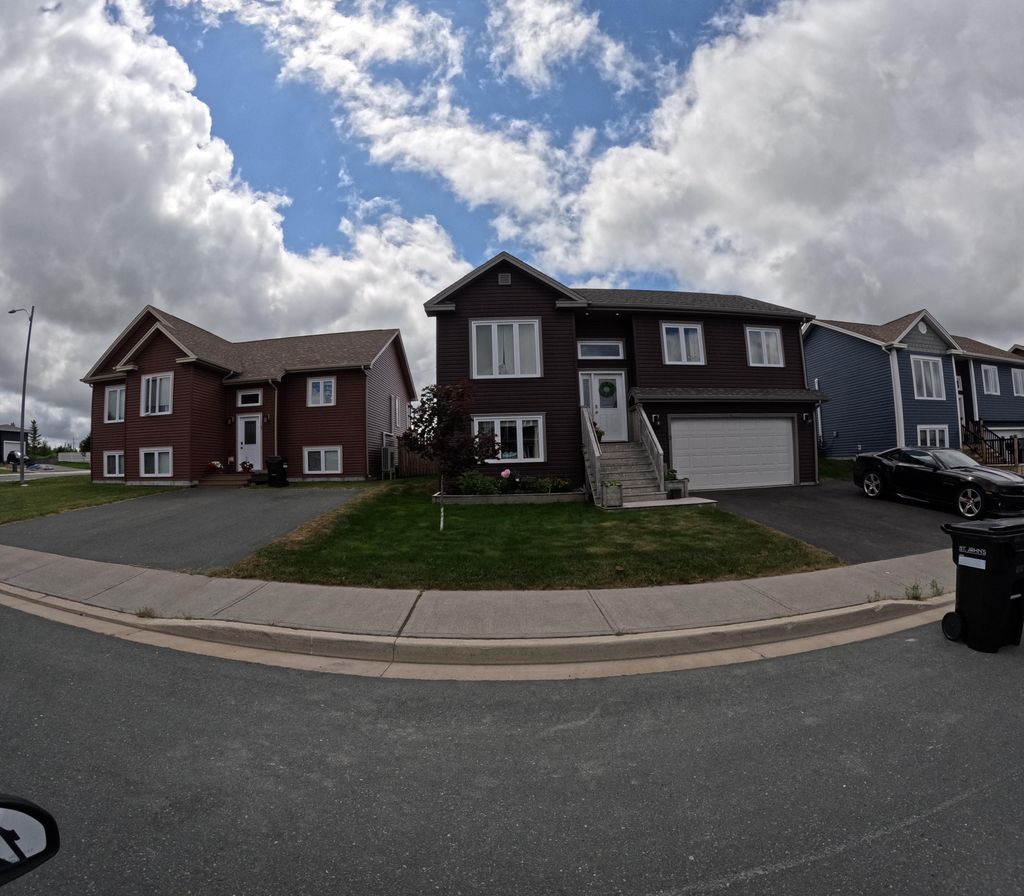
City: st_johns